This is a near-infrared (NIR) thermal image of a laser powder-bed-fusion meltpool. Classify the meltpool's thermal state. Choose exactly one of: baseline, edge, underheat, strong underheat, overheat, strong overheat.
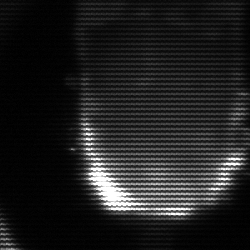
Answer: baseline